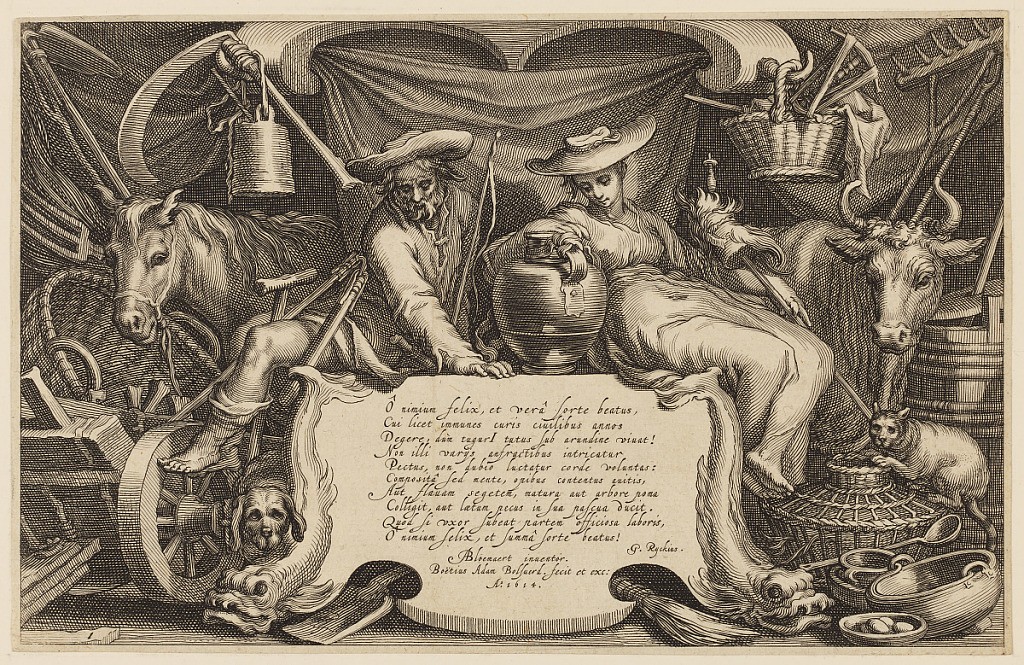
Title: Titlepage, "The Farmhouse and Landscape Series"
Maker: Abraham Bloemaert, Dutch, 1566 – 1651
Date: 1614
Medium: Etching on paper
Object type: Print
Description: Titlepage with cartouche flanked by dolphins at center, with a farmer and peasant woman seated above. Farm implements and a horse and cow surround. A poem attributed to G. Rykius, the artists' names and the date appear on the cartouche.